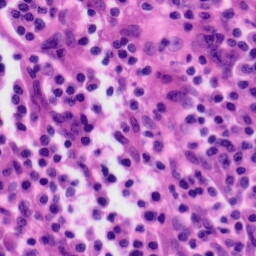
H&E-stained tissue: Tonsil